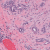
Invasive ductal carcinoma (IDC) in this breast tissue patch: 1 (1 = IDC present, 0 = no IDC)